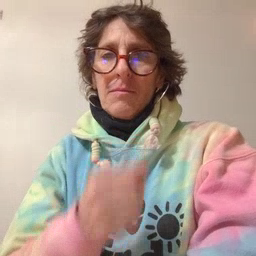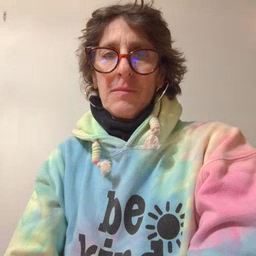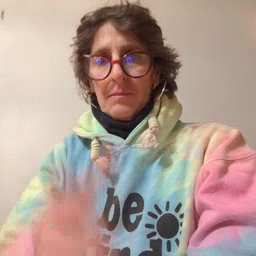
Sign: flower